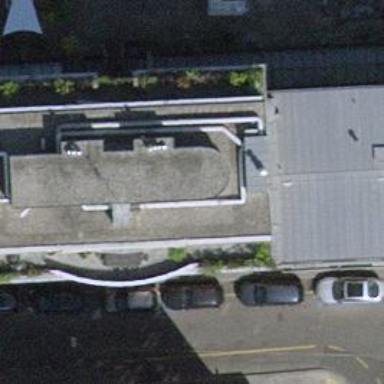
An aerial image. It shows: Building.